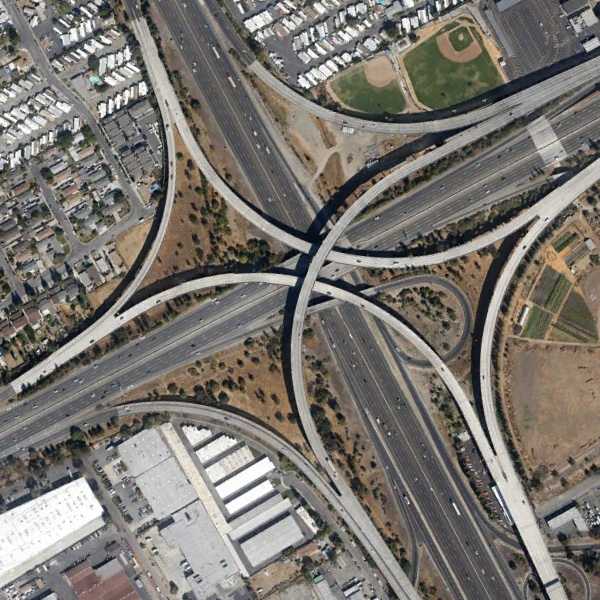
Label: Viaduct